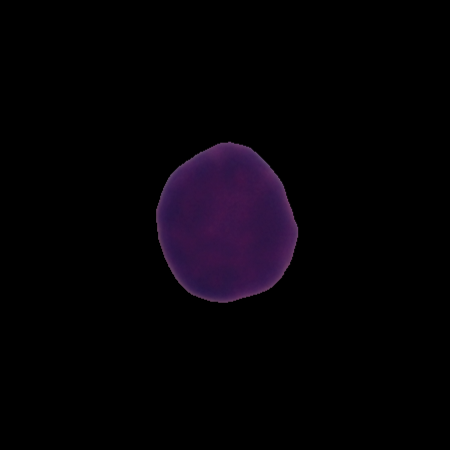
Label: healthy